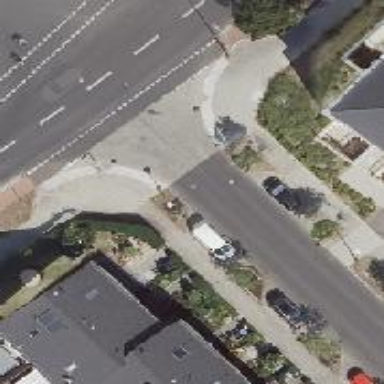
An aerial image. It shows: Unmarked road crossing.